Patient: sex M, age 57
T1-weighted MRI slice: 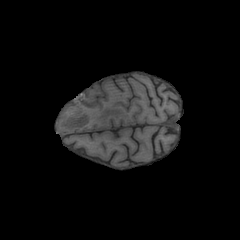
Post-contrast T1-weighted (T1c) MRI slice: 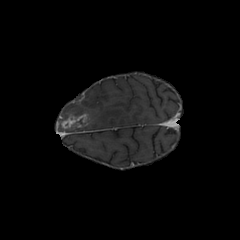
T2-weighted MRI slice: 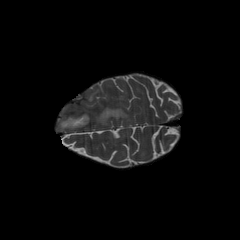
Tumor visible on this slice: yes
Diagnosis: Glioblastoma, IDH-wildtype
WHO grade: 4